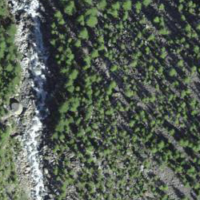
EUNIS habitat code: 48
Species observed at this site:
Chamaenerion dodonaei